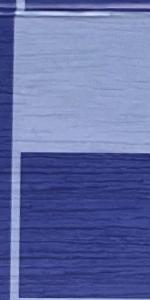
Label: Empty